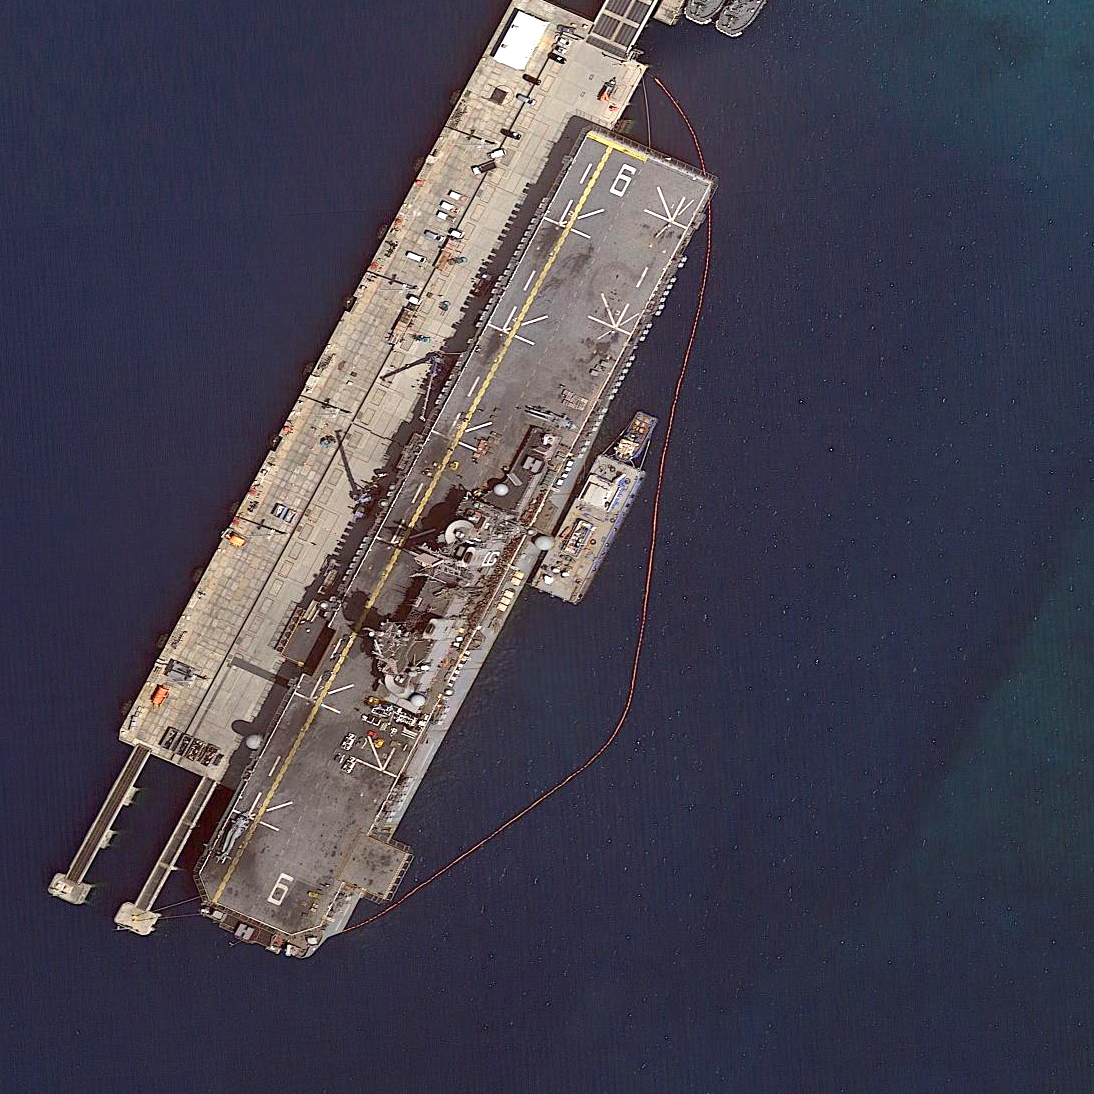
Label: assault